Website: bh-photo
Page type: customer-info-address
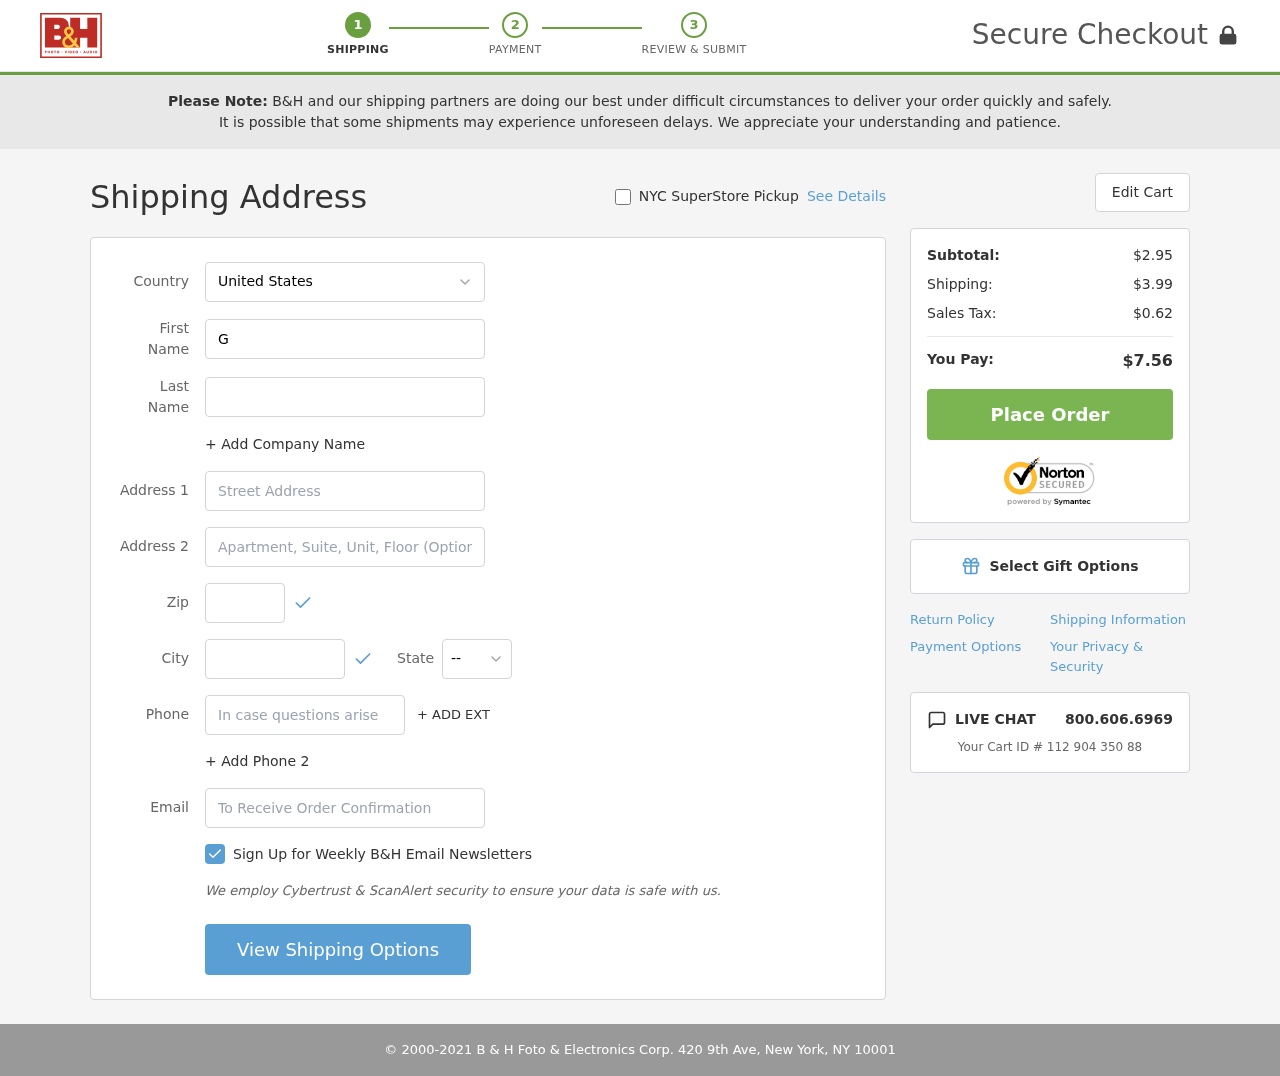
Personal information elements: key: PII_CITY
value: North Mark
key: PII_COUNTRY
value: United States
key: PII_EMAIL
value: grace.andrews@yahoo.com
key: PII_FIRSTNAME
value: Grace
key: PII_LASTNAME
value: Andrews
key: PII_PHONE
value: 9922297934
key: PII_POSTCODE
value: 65281
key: PII_STATE_ABBR
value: AZ
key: PII_STREET
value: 4108 Flores Skyway Suite 847
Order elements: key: ORDER_SUBTOTAL
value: $2.95
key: ORDER_SHIPPING_COST
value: $3.99
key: ORDER_TAX
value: $0.62
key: ORDER_TOTAL
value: $7.56
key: ORDER_ID
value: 112 904 350 88